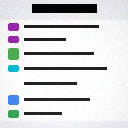
Screen state: on